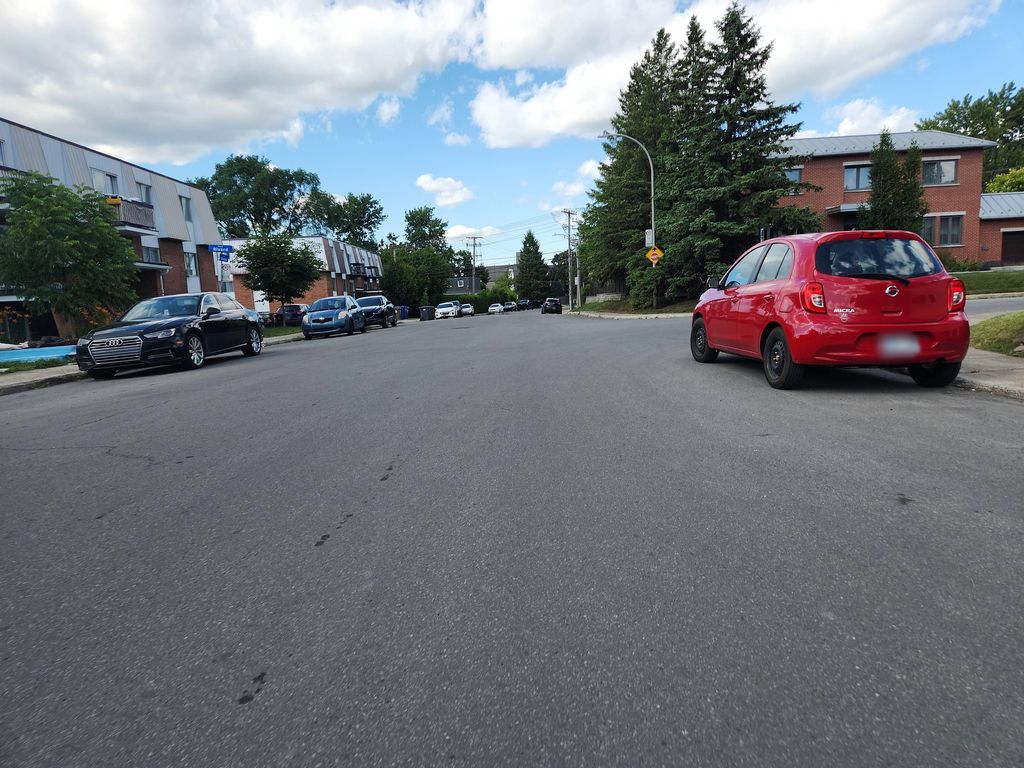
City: montreal